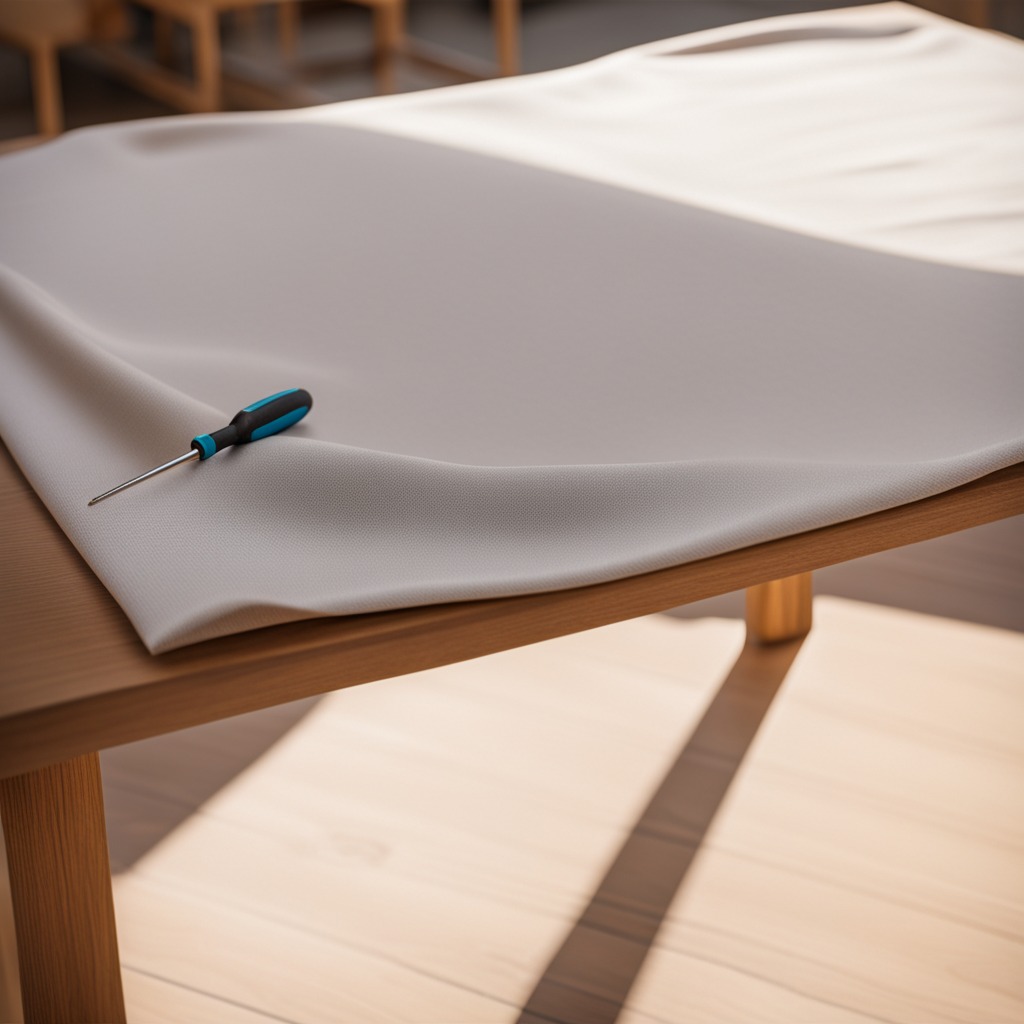
A screwdriver is lying on the wooden table in the outdoor workshop during daytime bright natural light soft shadows worn but beneath the cloth.